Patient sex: F
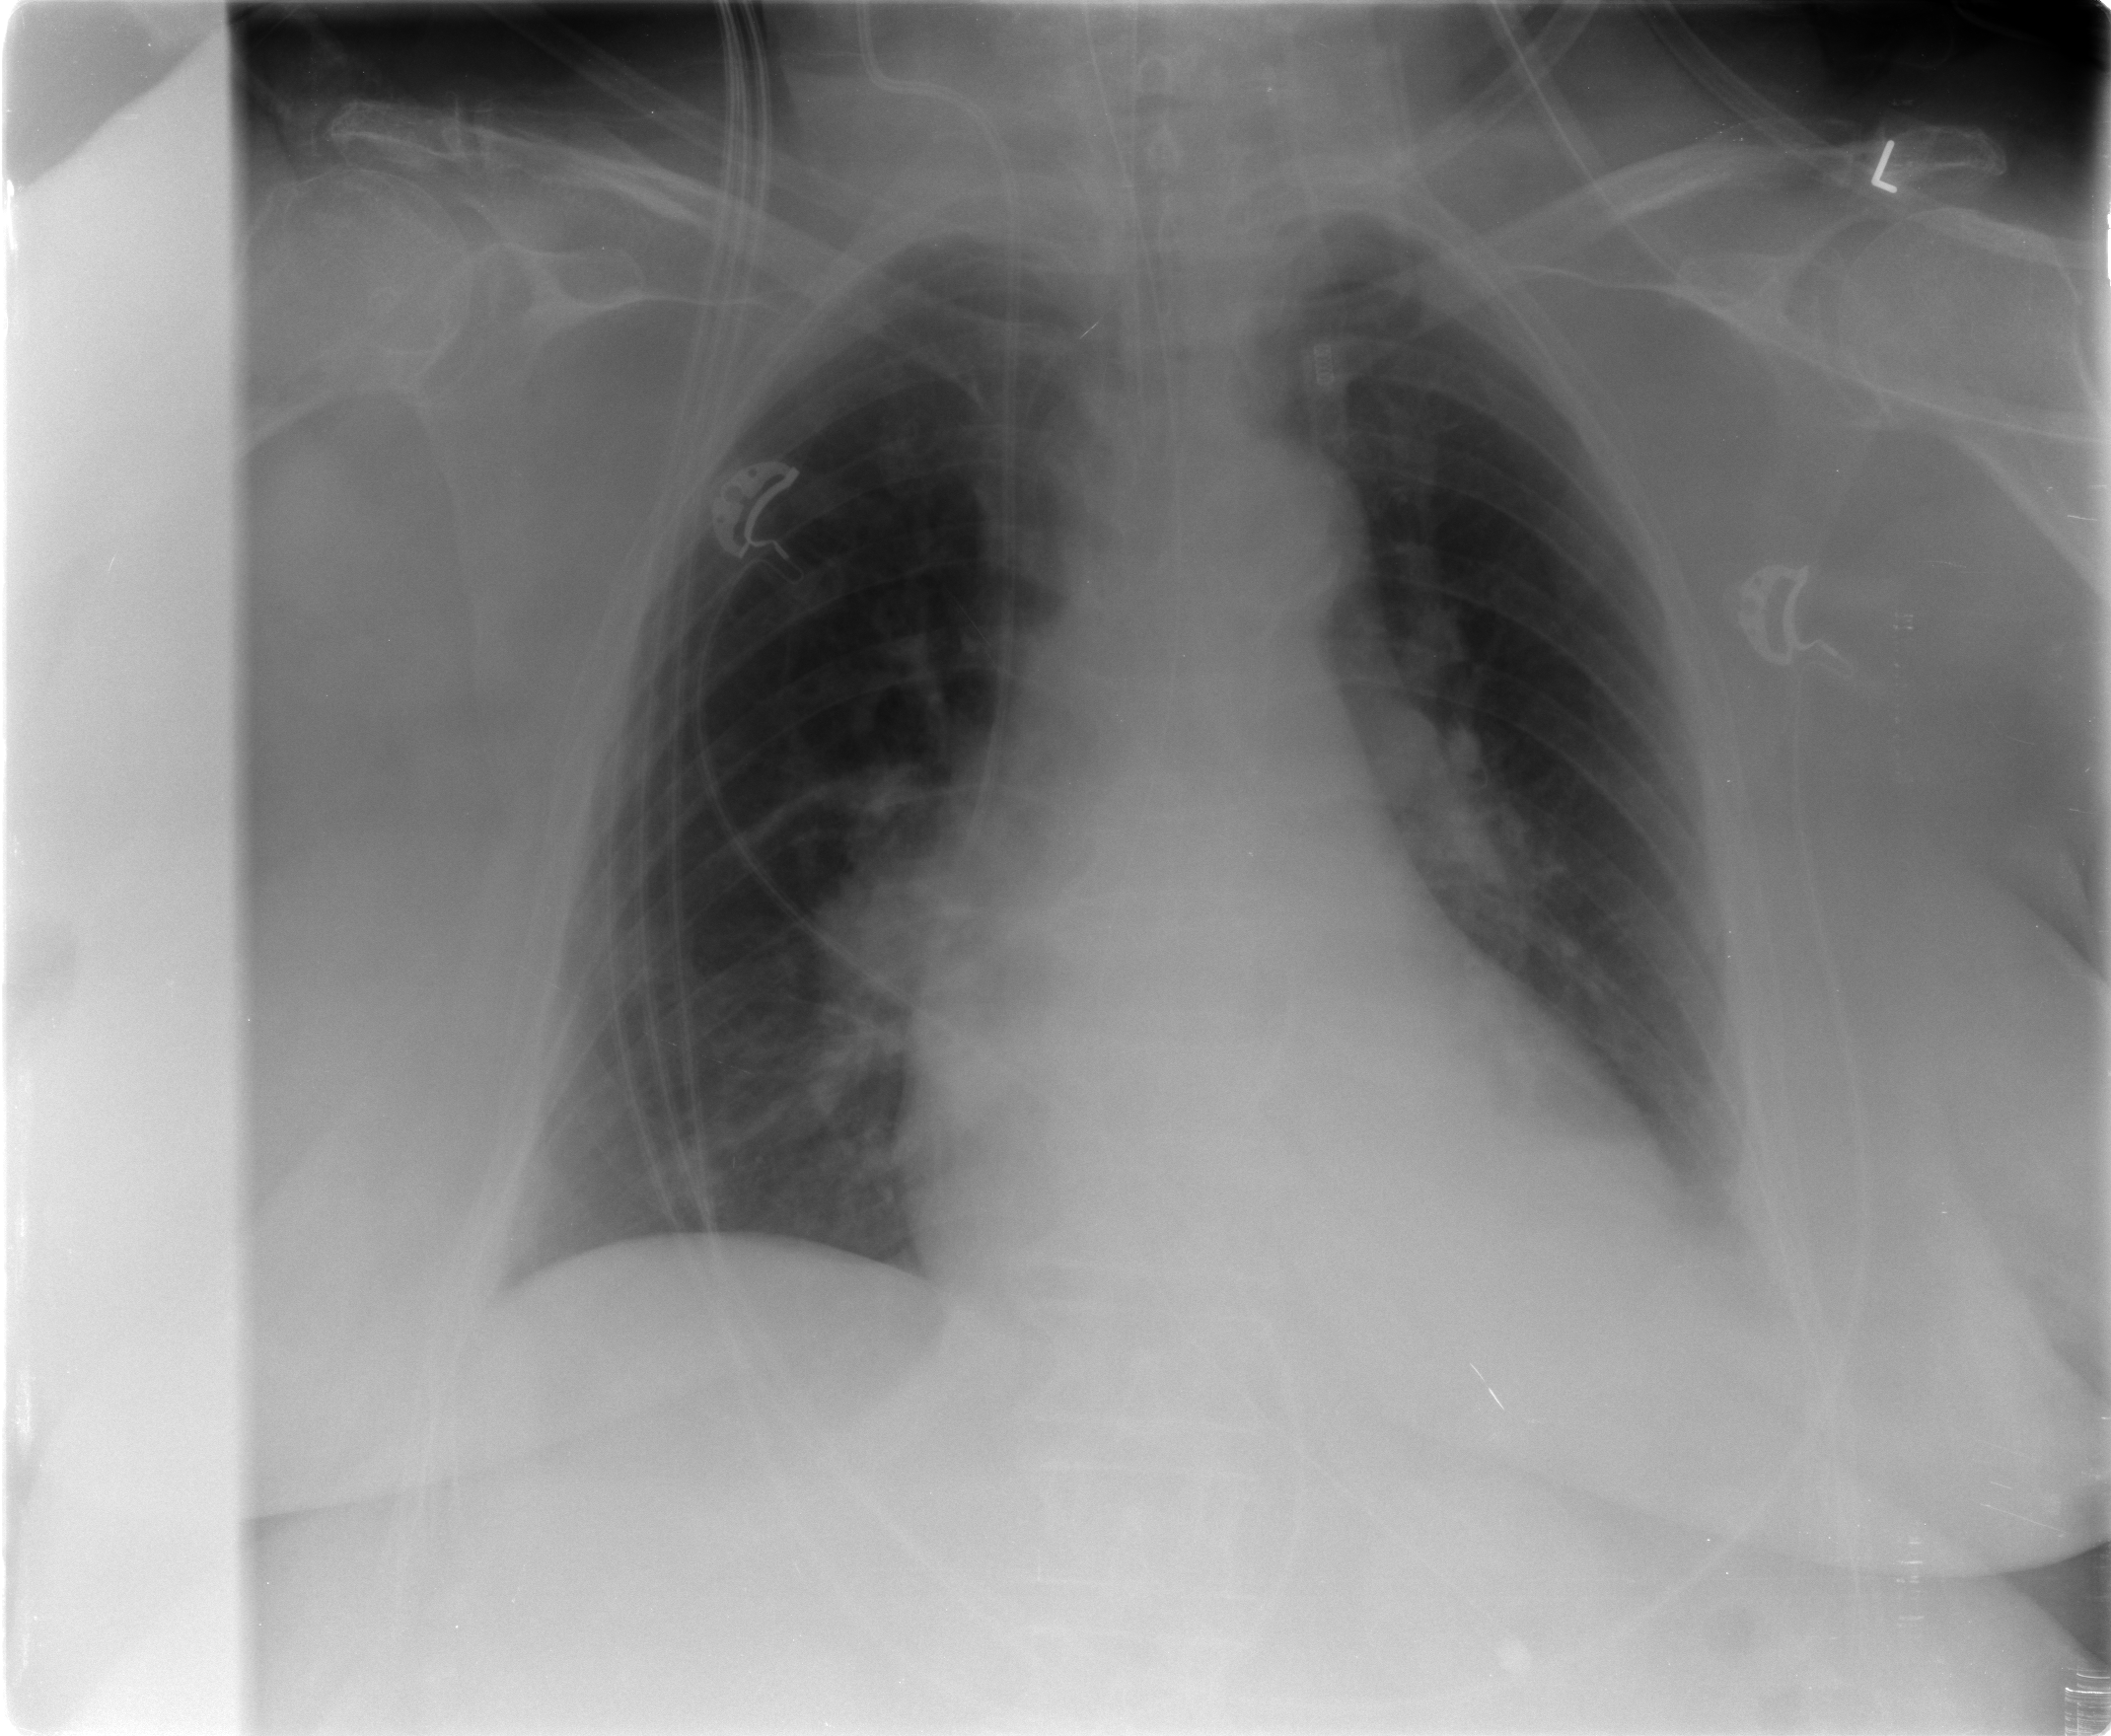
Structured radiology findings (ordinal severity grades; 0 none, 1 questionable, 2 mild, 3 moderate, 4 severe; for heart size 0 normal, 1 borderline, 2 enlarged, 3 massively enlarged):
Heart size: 1
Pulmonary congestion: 2
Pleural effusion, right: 0
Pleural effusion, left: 2
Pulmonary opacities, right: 1
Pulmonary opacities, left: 0
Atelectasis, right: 2
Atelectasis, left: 2